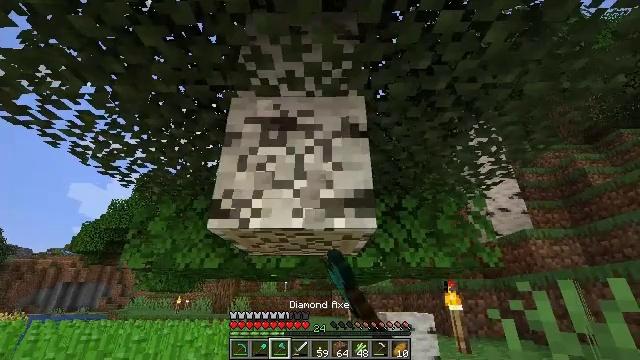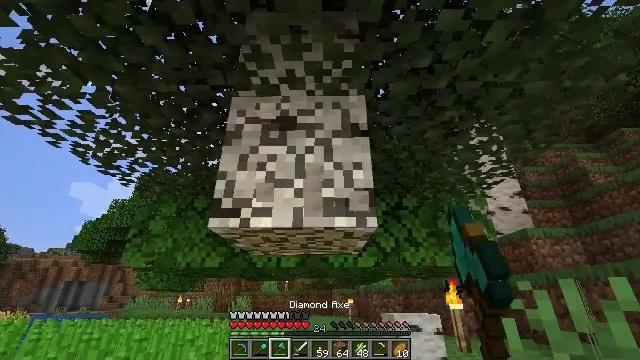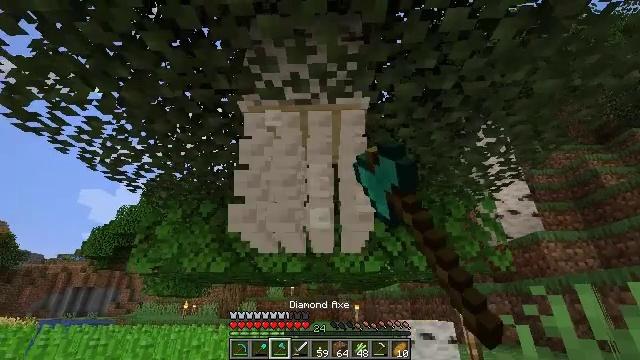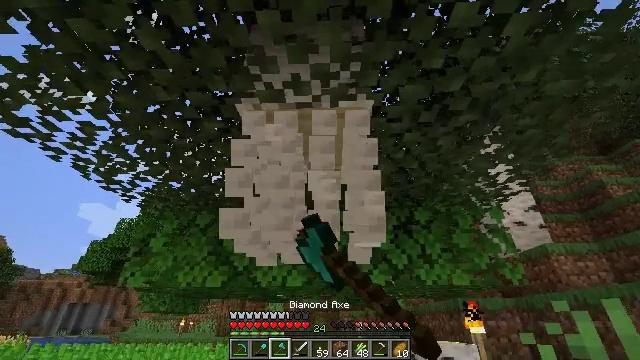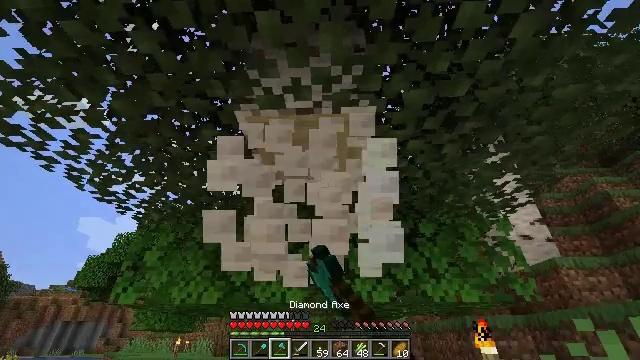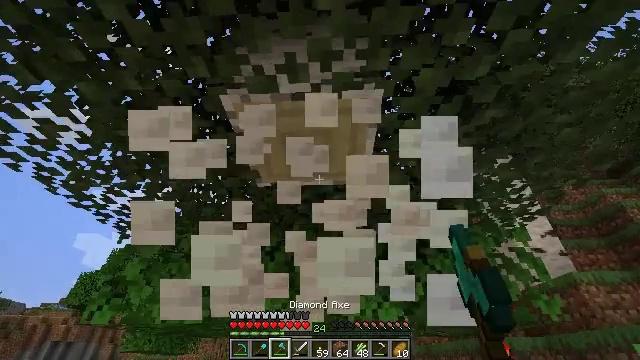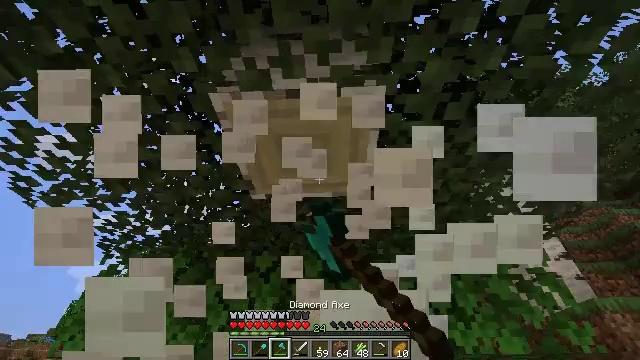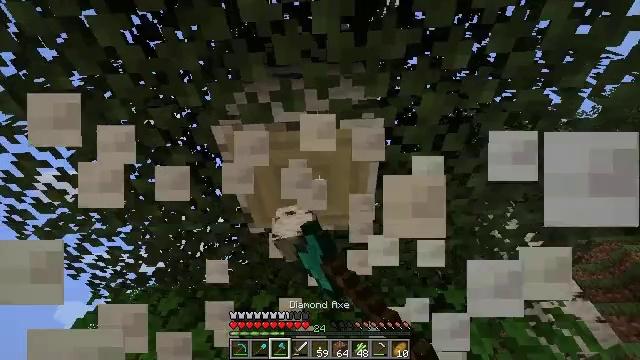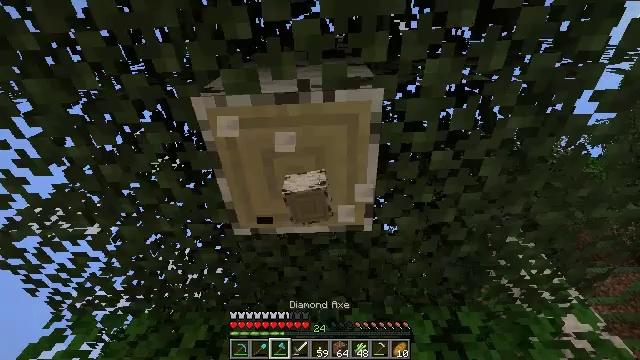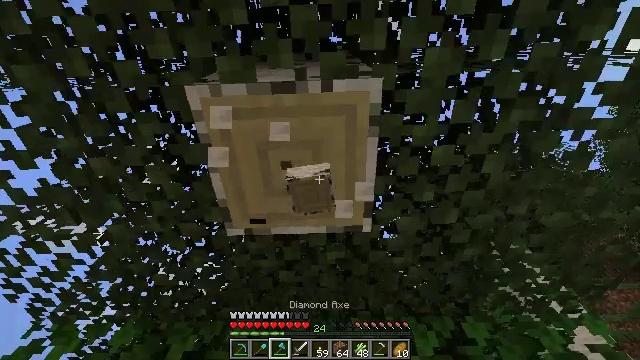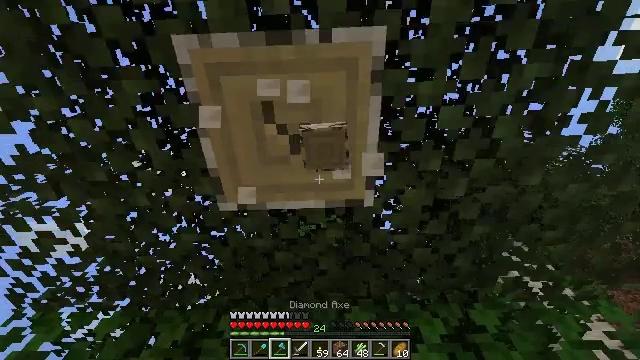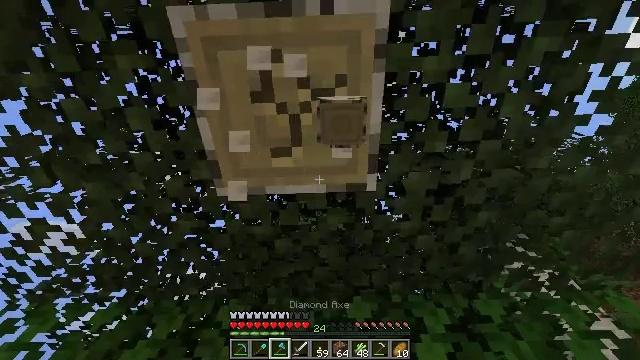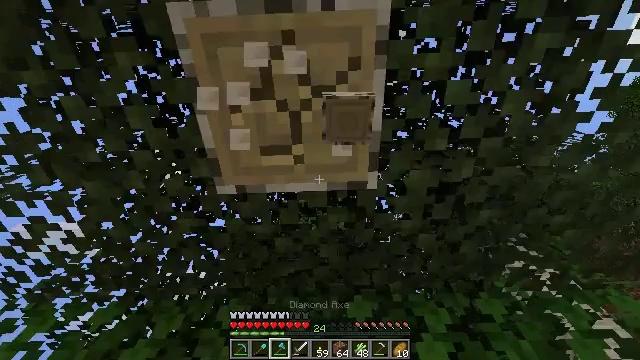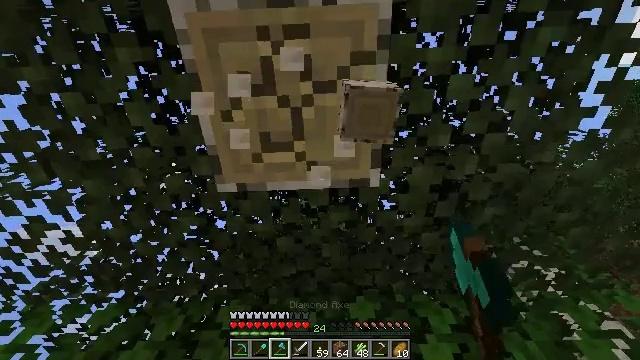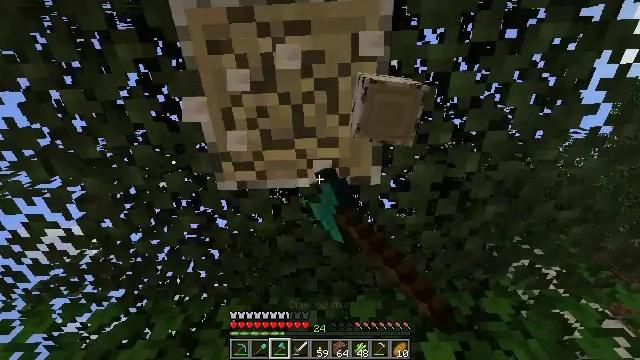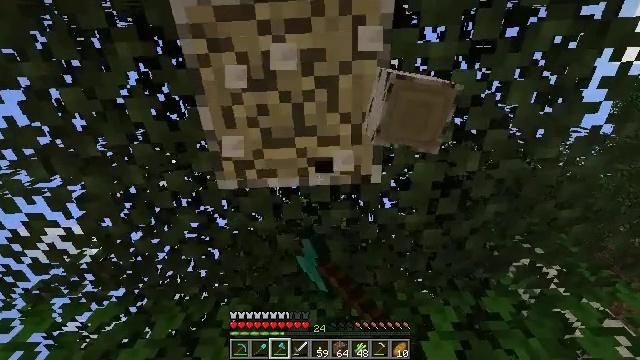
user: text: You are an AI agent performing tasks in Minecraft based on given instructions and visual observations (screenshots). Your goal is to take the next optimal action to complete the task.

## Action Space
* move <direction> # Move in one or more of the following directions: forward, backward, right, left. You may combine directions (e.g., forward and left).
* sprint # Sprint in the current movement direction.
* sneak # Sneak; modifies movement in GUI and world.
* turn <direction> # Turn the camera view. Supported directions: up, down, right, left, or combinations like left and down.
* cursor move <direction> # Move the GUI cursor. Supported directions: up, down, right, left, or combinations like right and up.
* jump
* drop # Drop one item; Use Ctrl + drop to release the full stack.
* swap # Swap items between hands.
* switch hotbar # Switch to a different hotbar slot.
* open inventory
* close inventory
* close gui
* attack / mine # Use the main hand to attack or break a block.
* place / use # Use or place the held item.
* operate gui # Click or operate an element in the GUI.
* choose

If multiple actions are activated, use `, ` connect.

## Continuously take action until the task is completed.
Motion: motion action
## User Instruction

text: Gather birch log for crafting.
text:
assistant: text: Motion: attack / mine
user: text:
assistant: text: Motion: move forward, turn left and up, attack / mine
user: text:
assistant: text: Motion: move forward, turn up, attack / mine
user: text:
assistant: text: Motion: move forward, turn up, attack / mine
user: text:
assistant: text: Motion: move forward, turn up, attack / mine
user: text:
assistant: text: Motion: move forward, turn up, attack / mine
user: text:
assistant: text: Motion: move forward, turn up, attack / mine
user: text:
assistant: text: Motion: move forward, turn up, attack / mine
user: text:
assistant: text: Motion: move forward, turn up, attack / mine
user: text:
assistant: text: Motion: turn up, attack / mine
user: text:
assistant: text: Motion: attack / mine
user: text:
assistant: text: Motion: attack / mine
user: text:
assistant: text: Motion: attack / mine
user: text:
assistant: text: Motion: attack / mine
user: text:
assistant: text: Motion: attack / mine
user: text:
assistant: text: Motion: turn up, attack / mine
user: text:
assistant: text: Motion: turn up, attack / mine
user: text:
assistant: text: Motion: turn up, attack / mine
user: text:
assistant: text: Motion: turn up, attack / mine
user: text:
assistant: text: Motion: attack / mine
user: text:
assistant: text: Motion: attack / mine
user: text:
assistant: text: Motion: attack / mine
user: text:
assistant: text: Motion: attack / mine
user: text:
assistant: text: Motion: attack / mine
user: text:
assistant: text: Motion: attack / mine
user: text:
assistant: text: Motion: attack / mine
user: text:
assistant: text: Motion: attack / mine
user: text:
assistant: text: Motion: attack / mine
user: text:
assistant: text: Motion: attack / mine
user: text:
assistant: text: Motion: turn up, attack / mine